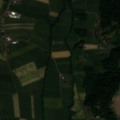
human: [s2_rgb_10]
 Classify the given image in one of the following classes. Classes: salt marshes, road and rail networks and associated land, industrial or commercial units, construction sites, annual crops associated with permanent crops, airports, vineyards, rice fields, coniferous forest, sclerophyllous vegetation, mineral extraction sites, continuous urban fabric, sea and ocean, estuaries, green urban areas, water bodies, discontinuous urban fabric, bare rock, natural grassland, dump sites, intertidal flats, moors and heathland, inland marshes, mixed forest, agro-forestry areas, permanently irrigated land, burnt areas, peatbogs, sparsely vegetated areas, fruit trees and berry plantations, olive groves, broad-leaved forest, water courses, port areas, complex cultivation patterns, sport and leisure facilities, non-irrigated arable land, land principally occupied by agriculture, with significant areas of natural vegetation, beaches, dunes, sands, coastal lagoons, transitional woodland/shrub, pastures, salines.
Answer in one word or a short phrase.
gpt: discontinuous urban fabric, non-irrigated arable land, complex cultivation patterns, mixed forest